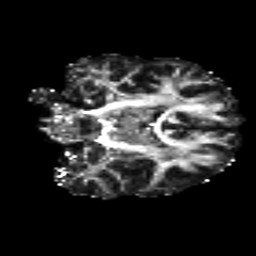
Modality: FA
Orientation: coronal
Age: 18
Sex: male
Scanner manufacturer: siemens
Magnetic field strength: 3 T
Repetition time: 8.8 s
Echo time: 0.085 s